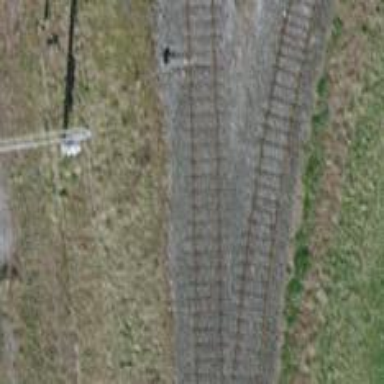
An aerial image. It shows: Single-track railway yard.